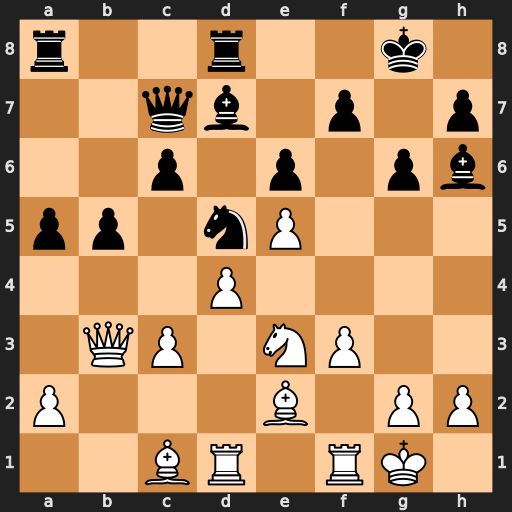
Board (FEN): r2r2k1/2qb1p1p/2p1p1pb/pp1nP3/3P4/1QP1NP2/P3B1PP/2BR1RK1
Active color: w
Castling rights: -
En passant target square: -
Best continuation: Nxd5 exd5 Bxh6